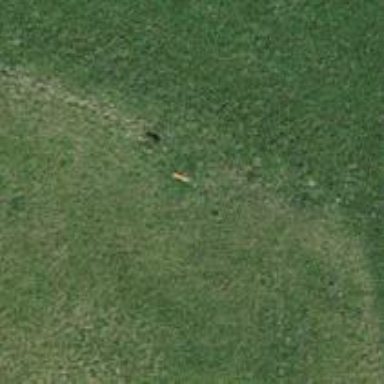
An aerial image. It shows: Pole supporting roof covering pipeline marker.